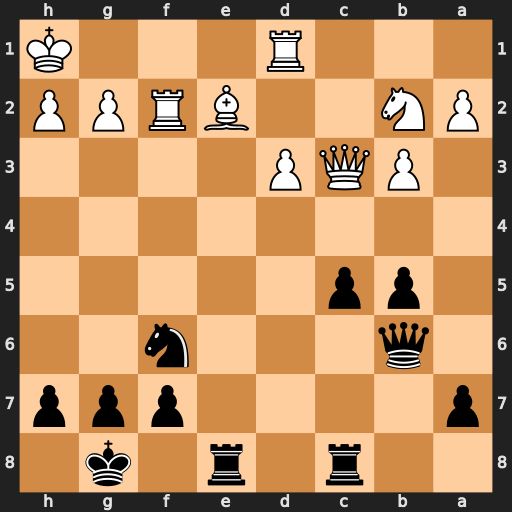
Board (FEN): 2r1r1k1/p4ppp/1q3n2/1pp5/8/1PQP4/PN2BRPP/3R3K
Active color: b
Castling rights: -
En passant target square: -
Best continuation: c4 d4 Ne4 Qf3 Nxf2+